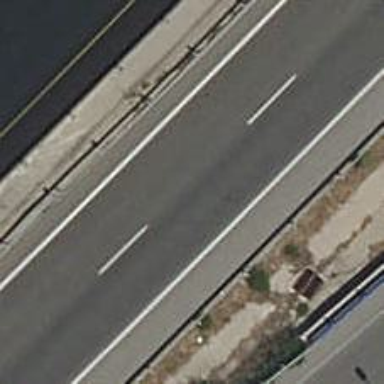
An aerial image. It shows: Motorway link.